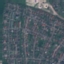
Land use / land cover: Residential